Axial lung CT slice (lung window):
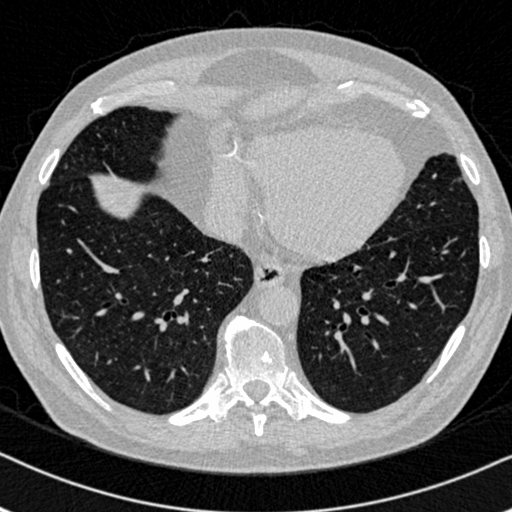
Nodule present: no